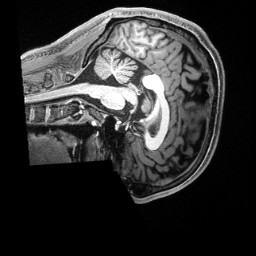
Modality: T1w
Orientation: sagittal
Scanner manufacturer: siemens
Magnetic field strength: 3 T
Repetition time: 2.5 s
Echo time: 0.00231 s